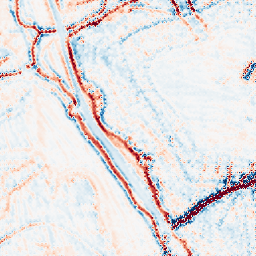
Category: multiscale
Decomposition family: log
Decomposition parameters: sigma: 2
Upsampling method: regularized
Upsampling parameters: scale: 2
lambda_reg: 0.1
Upsampling scale: 2